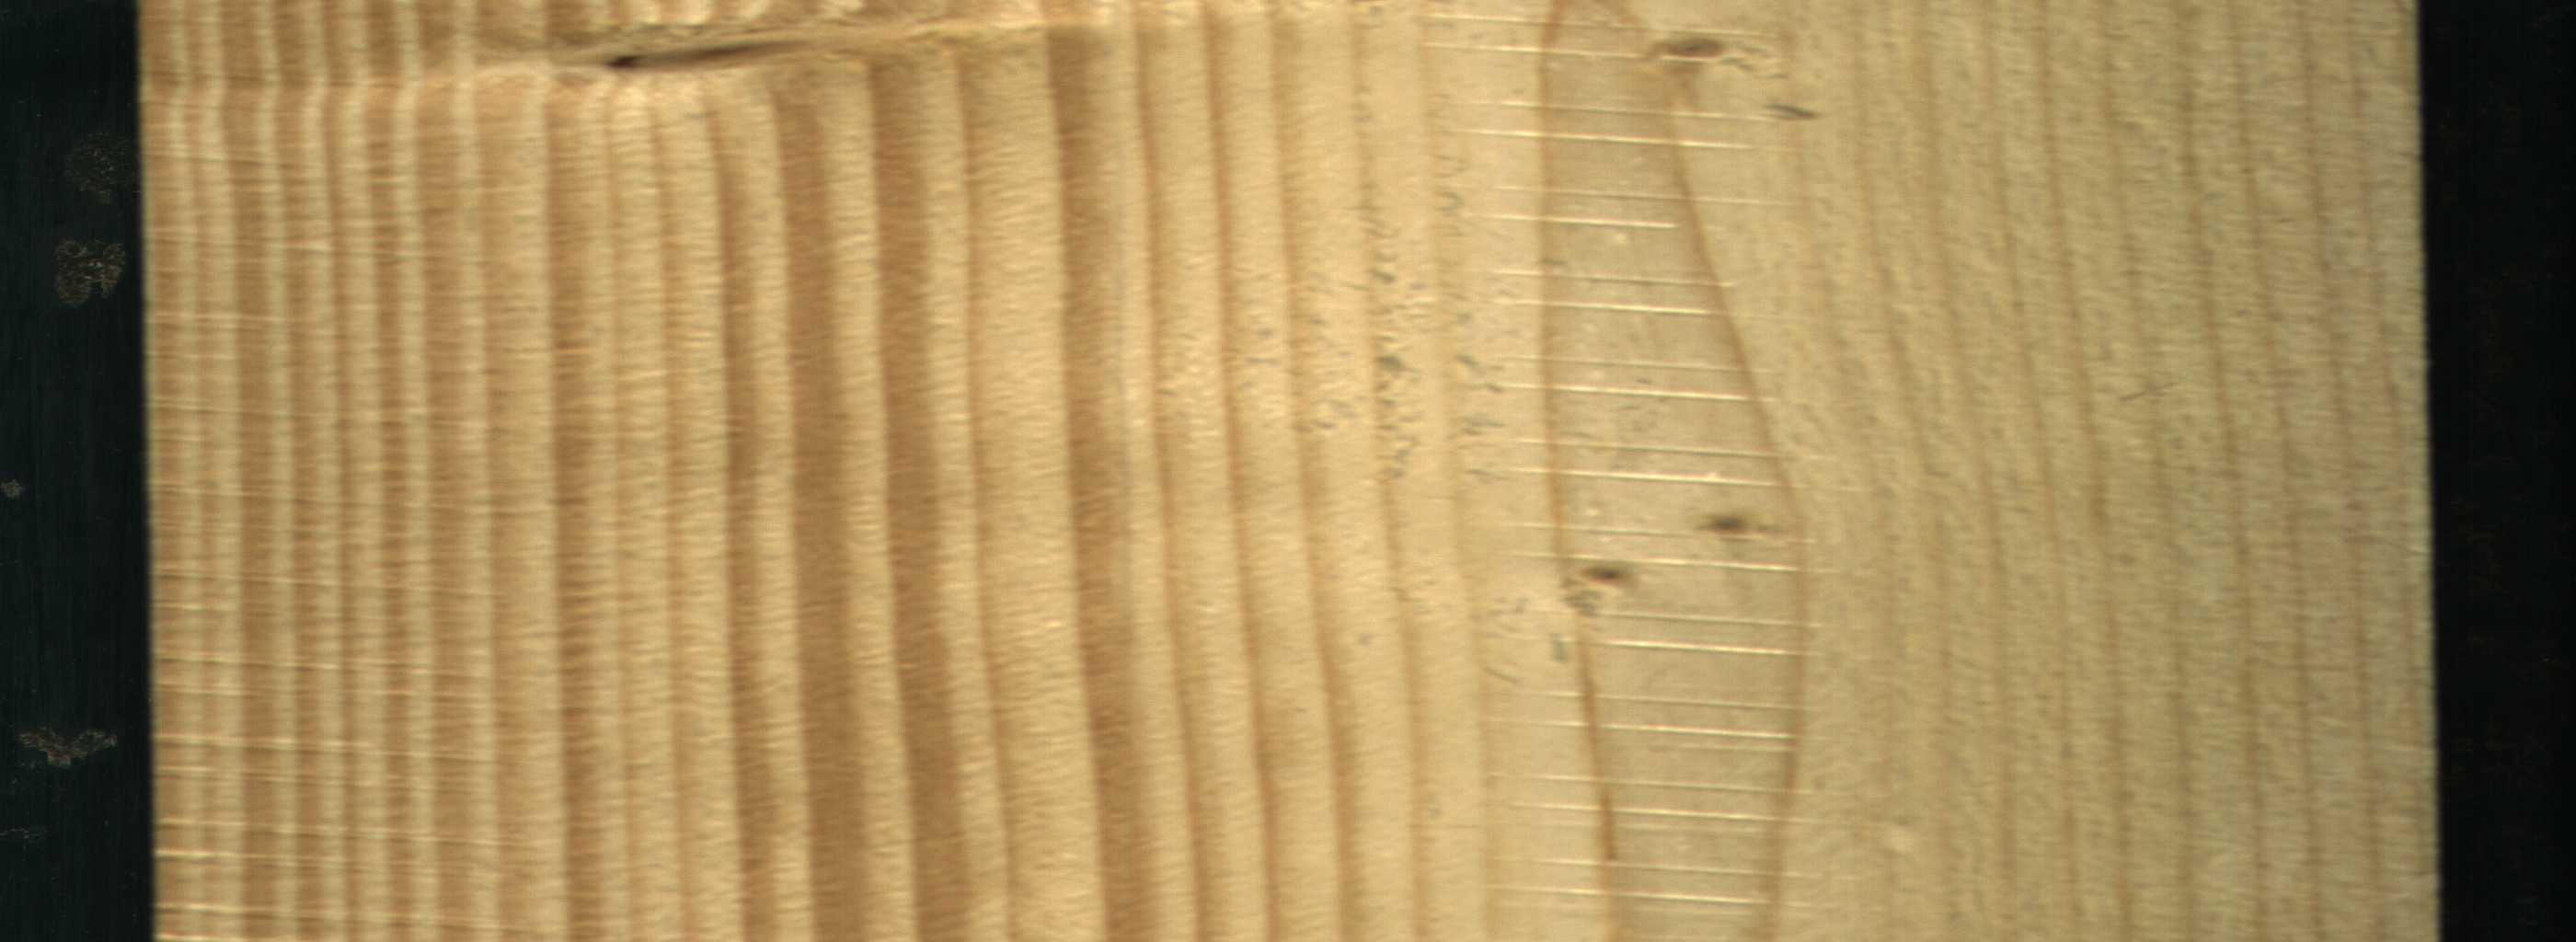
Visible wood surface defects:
Live_Knot
Live_Knot
Live_Knot
Live_Knot